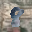
Label: 8